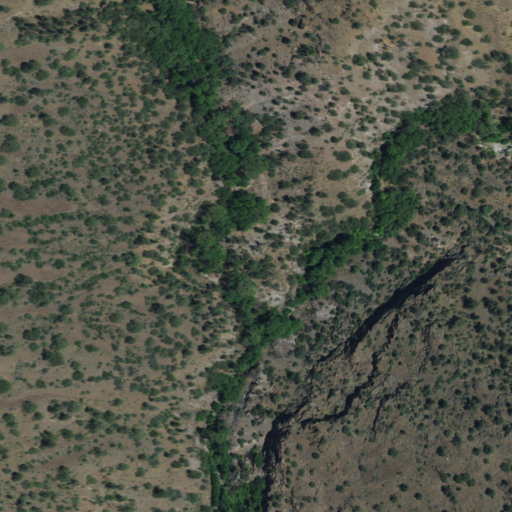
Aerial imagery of valley in Arizona named Webster Canyon containing evergreen forest and shrub